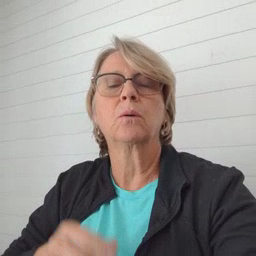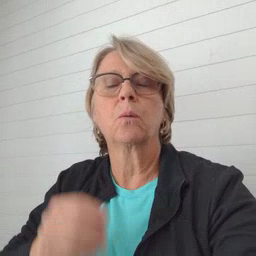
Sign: person